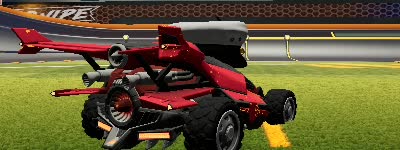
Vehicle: aftershock